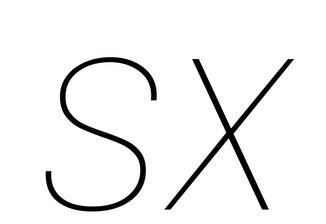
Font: Poppins-ThinItalic